Interaction volume radius: 5 \u00c5
Interaction volume height: 10 \u00c5
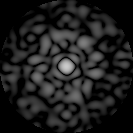
Disorder parameter: 0.8761